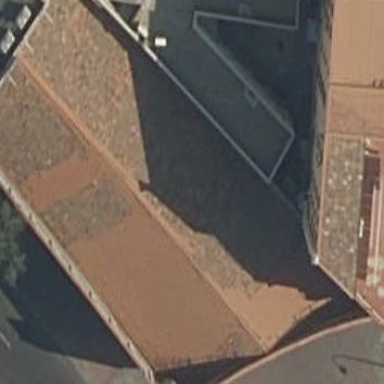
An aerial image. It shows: View of roof of building.